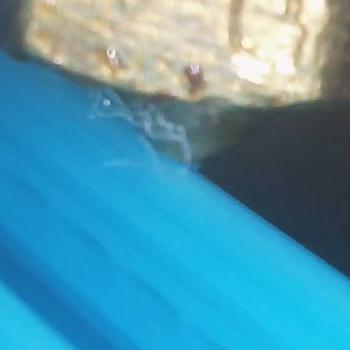
Flow rate: 141%